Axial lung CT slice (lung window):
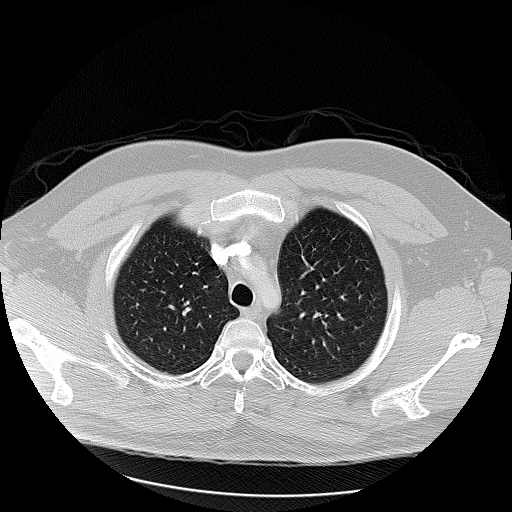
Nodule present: no